Question: I am making an app in Android Studio, now trying to debug it through adb. When I click on the word Android and the logo on the bottom bar, logcat comes up and recognizes my device. Then I see this:

What do I need to do to my app to make it "debuggable"?
FYI was developing this app in Eclipse before and adb worked fine.
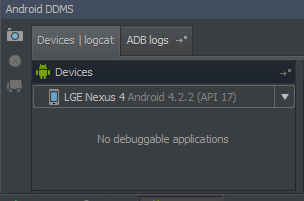
Answer: There is a icon on the toolbar. It looks like a little "bug" and is located right next to the icon (which looks like a play button). Try launching the application with that.
<URL>
Edit: The following is deprecated when using Android Studio with Gradle.
There is also a debug flag in the <URL> file. It is located under the application tag, and should be set to "true", as follows:
'''
<application android:debuggable="true">
</application>
'''